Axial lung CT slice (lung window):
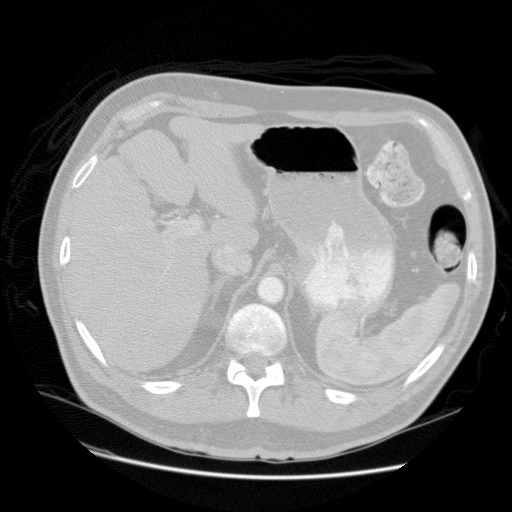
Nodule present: no